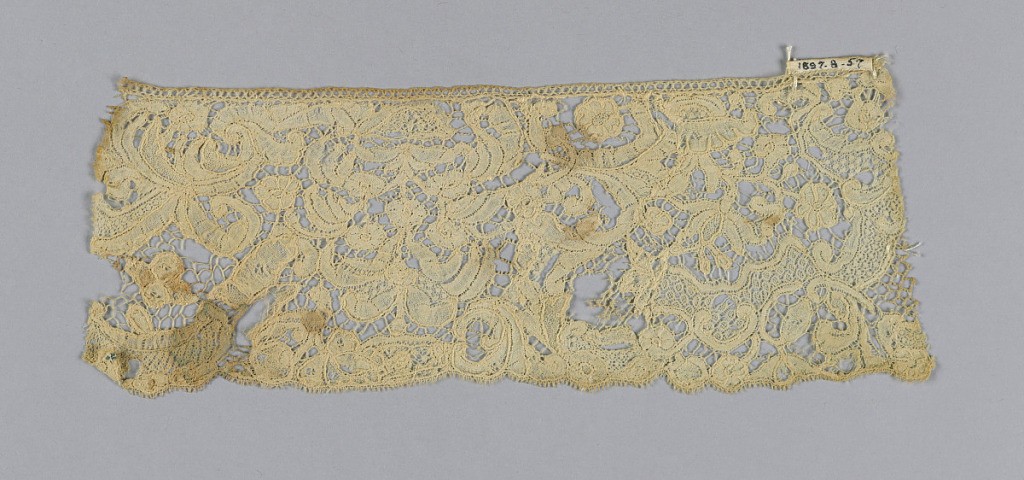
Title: Fragment
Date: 18th century
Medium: linen Technique: bobbin lace (Brussels-style)
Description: Fragment with an elaborate scrolling design and a slightly scalloped edge. Variety of openwork stitches with picoted bars.